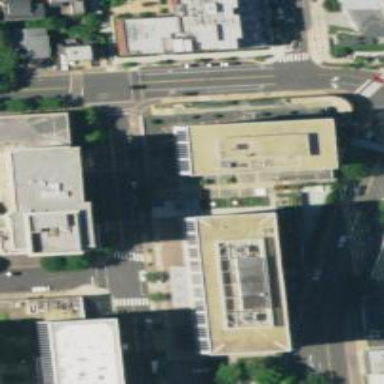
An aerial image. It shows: Part of building is shown in the image.